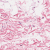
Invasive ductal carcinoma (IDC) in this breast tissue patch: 0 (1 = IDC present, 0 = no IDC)